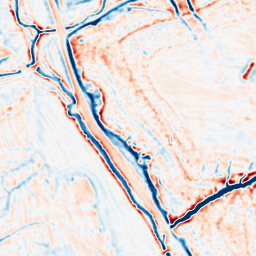
Category: multiscale
Decomposition family: dog_multiscale
Decomposition parameters: sigma_ratio: 1.4
n_scales: 3
base_sigma: 1
Upsampling method: fft_zeropad
Upsampling parameters: scale: 4
Upsampling scale: 4